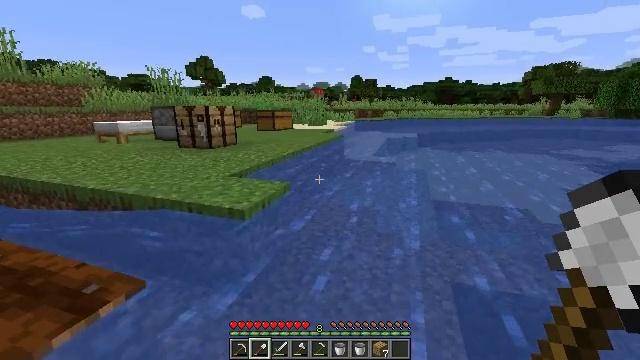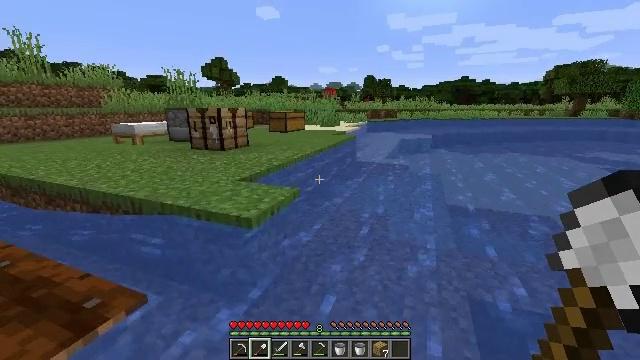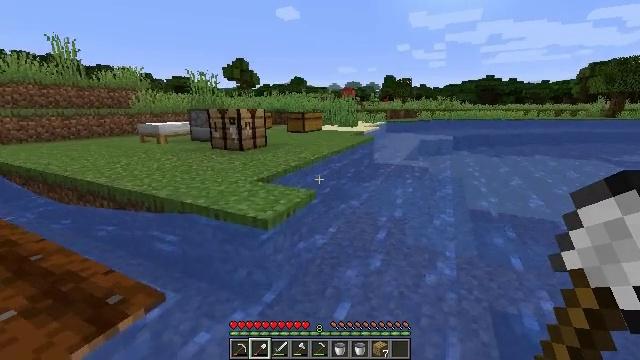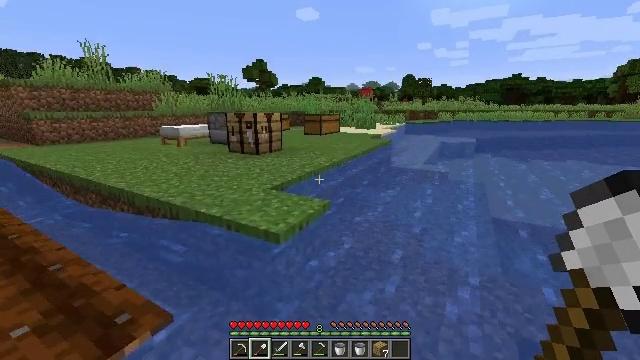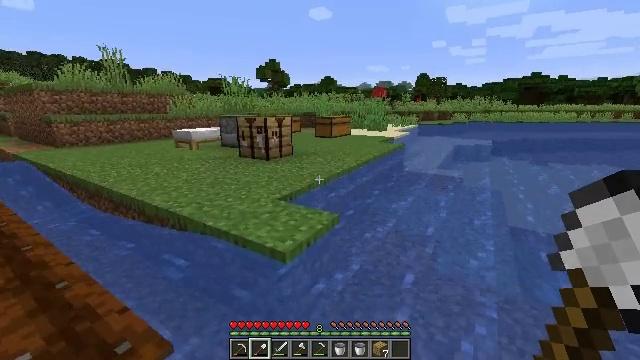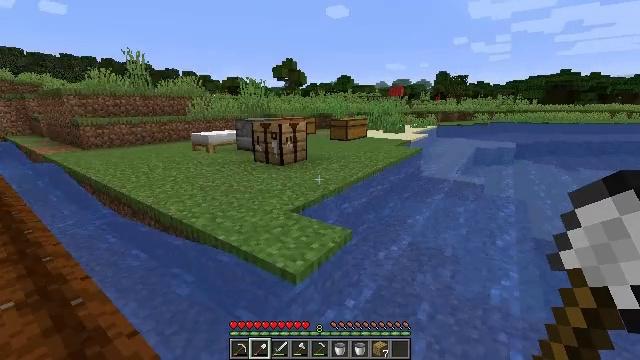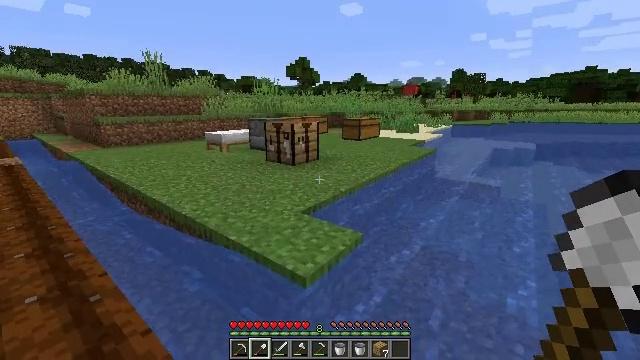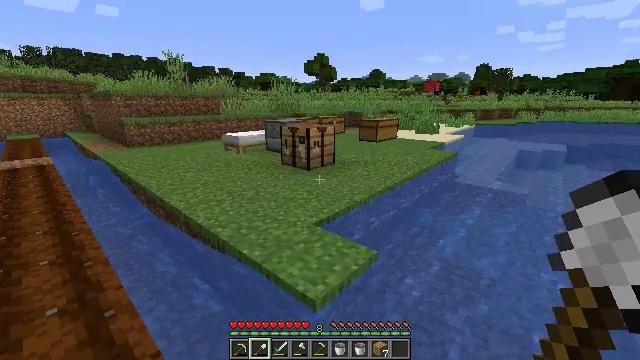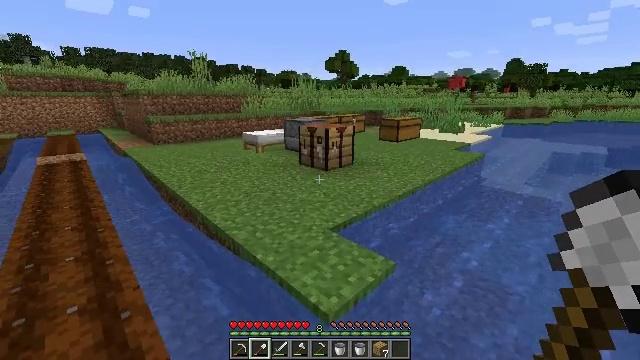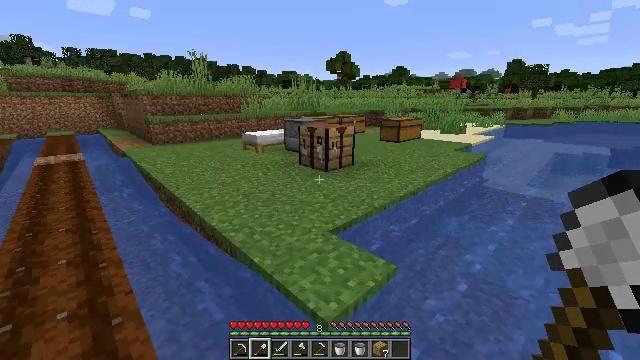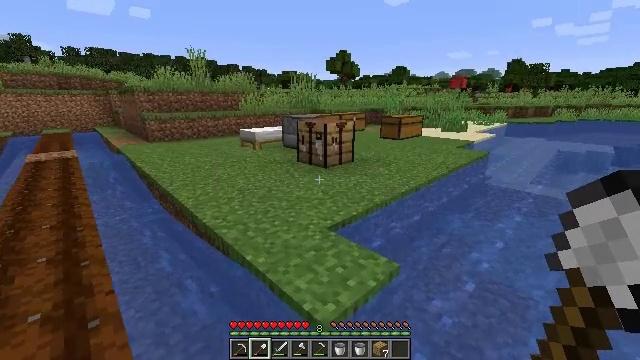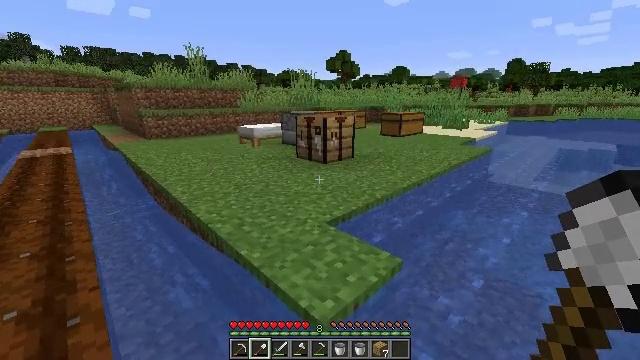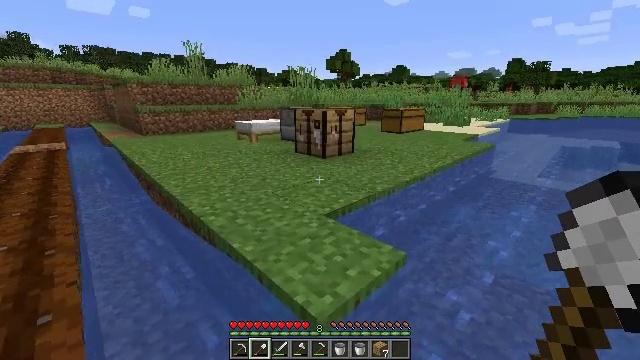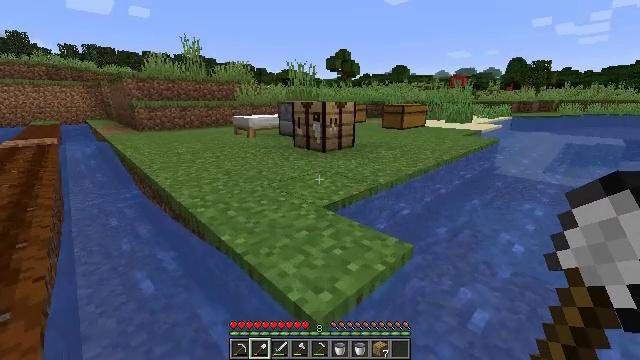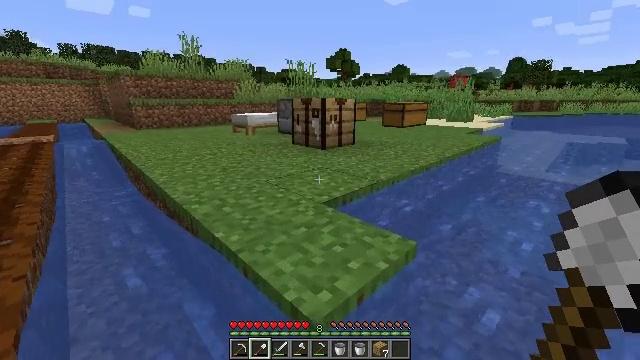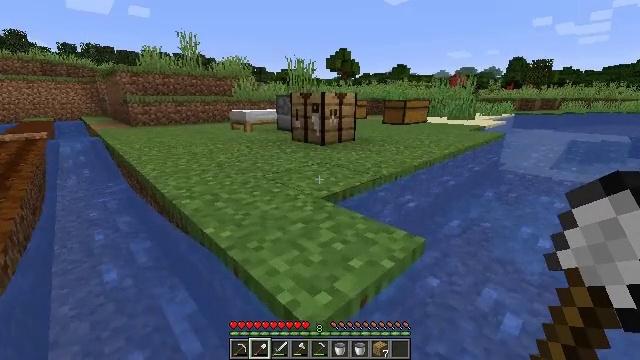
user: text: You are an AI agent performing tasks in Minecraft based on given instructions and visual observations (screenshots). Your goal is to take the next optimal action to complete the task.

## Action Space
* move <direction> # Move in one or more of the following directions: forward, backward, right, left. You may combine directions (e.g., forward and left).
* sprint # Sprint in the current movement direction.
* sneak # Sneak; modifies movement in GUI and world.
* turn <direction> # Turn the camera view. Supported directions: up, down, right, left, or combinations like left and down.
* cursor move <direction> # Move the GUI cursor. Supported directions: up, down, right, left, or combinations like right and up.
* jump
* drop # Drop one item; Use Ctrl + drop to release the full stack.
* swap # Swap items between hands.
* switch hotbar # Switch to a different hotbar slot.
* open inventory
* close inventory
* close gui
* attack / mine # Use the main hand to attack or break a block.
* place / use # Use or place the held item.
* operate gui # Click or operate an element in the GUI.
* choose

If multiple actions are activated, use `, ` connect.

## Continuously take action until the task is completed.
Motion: motion action
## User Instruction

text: Prepare the materials and craft a fletching table.
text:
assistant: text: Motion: move forward, turn left, jump
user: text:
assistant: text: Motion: move forward, turn left, jump
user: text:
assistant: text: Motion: move forward, turn left, jump
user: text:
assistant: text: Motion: move forward, turn left, jump
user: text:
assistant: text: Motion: move forward, turn left, jump
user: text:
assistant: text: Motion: move forward, turn left, jump
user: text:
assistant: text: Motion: move forward, turn left, jump
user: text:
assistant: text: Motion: move forward, turn left, jump
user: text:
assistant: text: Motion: move forward, jump
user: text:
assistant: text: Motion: move forward, jump
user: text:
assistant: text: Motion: move forward, jump
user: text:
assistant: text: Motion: move forward
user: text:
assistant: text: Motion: move forward
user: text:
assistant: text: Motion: move forward
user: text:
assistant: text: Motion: move forward
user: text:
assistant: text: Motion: move forward, jump
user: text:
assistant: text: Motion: move forward, turn left, jump
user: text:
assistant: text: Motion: move forward, jump
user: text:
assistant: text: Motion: move forward, jump
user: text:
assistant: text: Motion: move forward, jump
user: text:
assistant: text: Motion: move forward, jump
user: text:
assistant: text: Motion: move forward, jump
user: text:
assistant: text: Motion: move forward, jump
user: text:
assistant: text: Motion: move forward, jump
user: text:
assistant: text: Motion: move forward, jump
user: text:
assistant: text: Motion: move forward, jump
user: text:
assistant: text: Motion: move forward, jump
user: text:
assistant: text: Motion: move forward, jump
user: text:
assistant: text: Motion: move forward, jump
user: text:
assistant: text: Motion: move forward